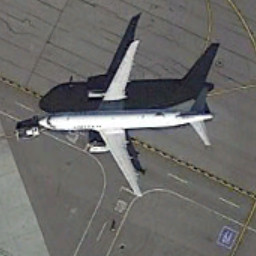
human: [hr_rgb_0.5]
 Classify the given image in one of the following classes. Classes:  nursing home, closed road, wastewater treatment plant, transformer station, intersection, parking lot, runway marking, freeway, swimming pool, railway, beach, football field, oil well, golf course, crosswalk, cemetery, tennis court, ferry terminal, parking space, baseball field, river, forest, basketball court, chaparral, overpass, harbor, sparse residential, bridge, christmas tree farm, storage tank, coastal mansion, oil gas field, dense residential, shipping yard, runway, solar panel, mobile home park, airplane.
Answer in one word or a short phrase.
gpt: airplane